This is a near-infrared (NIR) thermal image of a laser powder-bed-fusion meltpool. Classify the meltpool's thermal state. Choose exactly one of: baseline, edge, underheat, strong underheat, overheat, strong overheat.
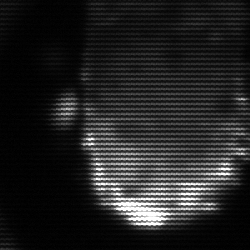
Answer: baseline